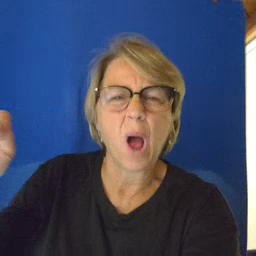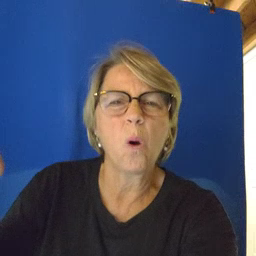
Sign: loud